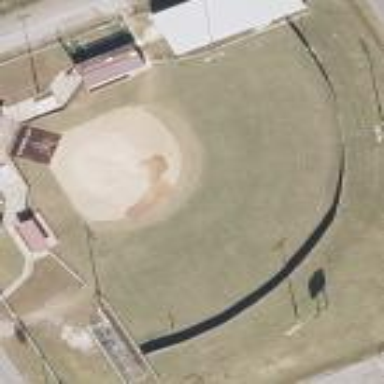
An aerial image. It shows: Baseball pitch for leisure and sports activities.